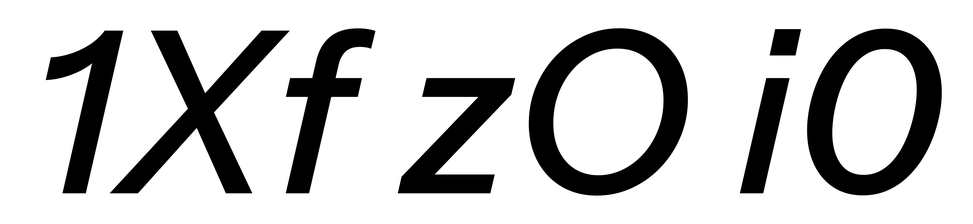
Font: InstrumentSans-Italic_Medium_Italic